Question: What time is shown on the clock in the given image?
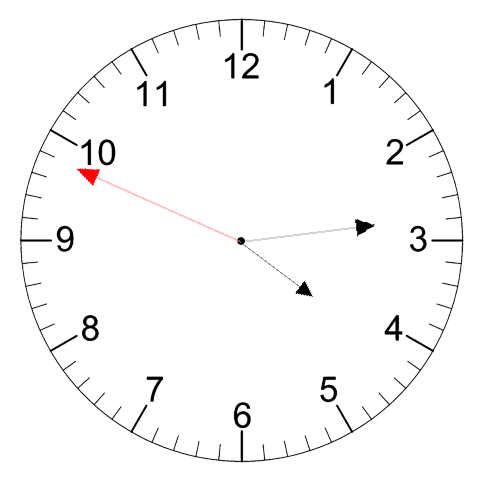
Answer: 04:13:49